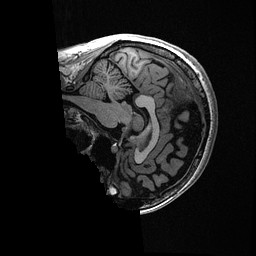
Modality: T1w
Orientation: sagittal
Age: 33
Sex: female
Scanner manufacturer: ge
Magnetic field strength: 3 T
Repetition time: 0.006952 s
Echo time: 0.00292 s